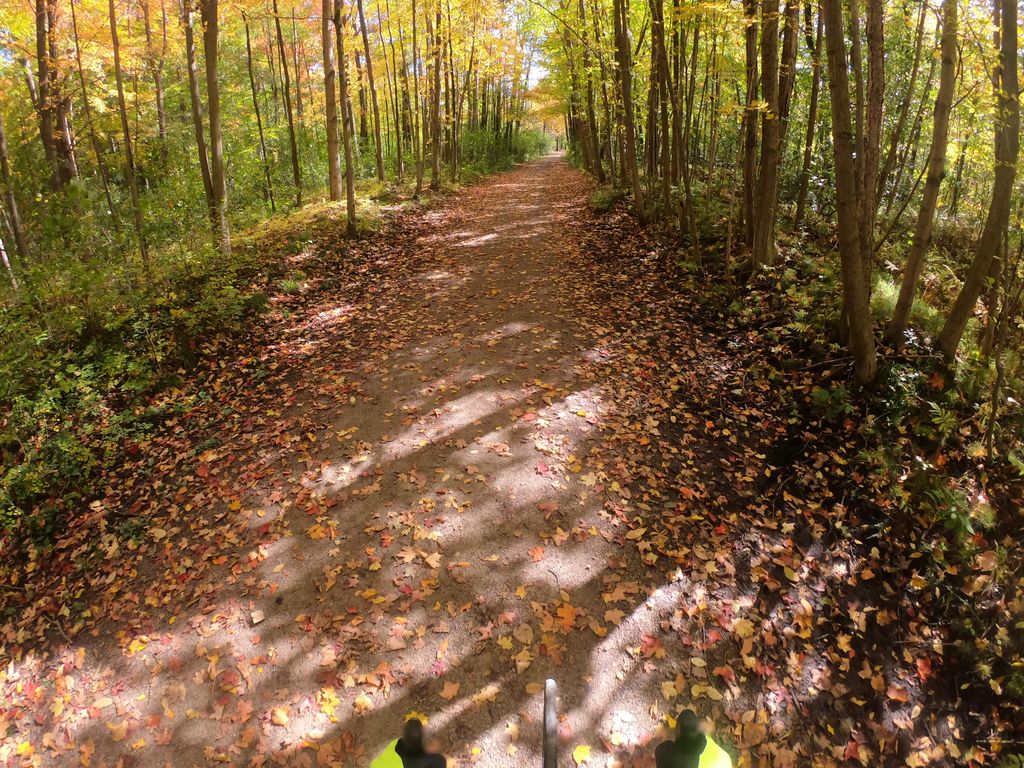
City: kitchener-waterloo